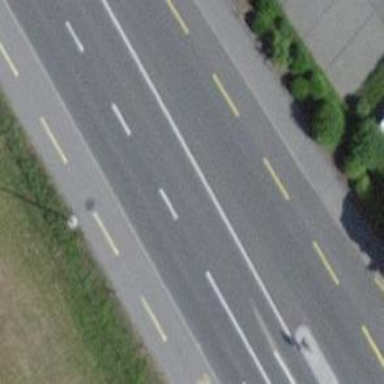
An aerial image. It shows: Secondary road with asphalt surface and designated cycle lane.